Question: I use the following lines of code to plot the images:
'''
for t=1:subplotCol
subplot(subplotRow,subplotCol,t)
imagesc([1 100],[1 100],c(:,:,nStep*t));
colorbar
xlabel('X-axis')
ylabel('Y-axis')
title(['Concentration profile at t_{',num2str(nStep*t),'}'])
subplot(subplotRow,subplotCol,subplotCol+t)
hold on;
plot(distance,gamma(:,1,t),'-ob');
plot(distance,gamma(:,2,t),'-or');
plot(distance,gamma(:,3,t),'-og');
xlabel('h');ylabel('\gamma (h)');
legend(['\Theta = ',num2str(theta(1))],...
['\Theta = ',num2str(theta(2))],['\Theta = ',num2str(theta(3))]);
end
'''
I get the following subplot with images:

As you can see the images in first row are now scaled equally on X and Y axis (Y axis is longer than the X-axis) even though the size of the image matrix is 100x100 for each image on first row.
Can someone help with how to make images in first row look like squares than rectangles which I get currently. Thanks.
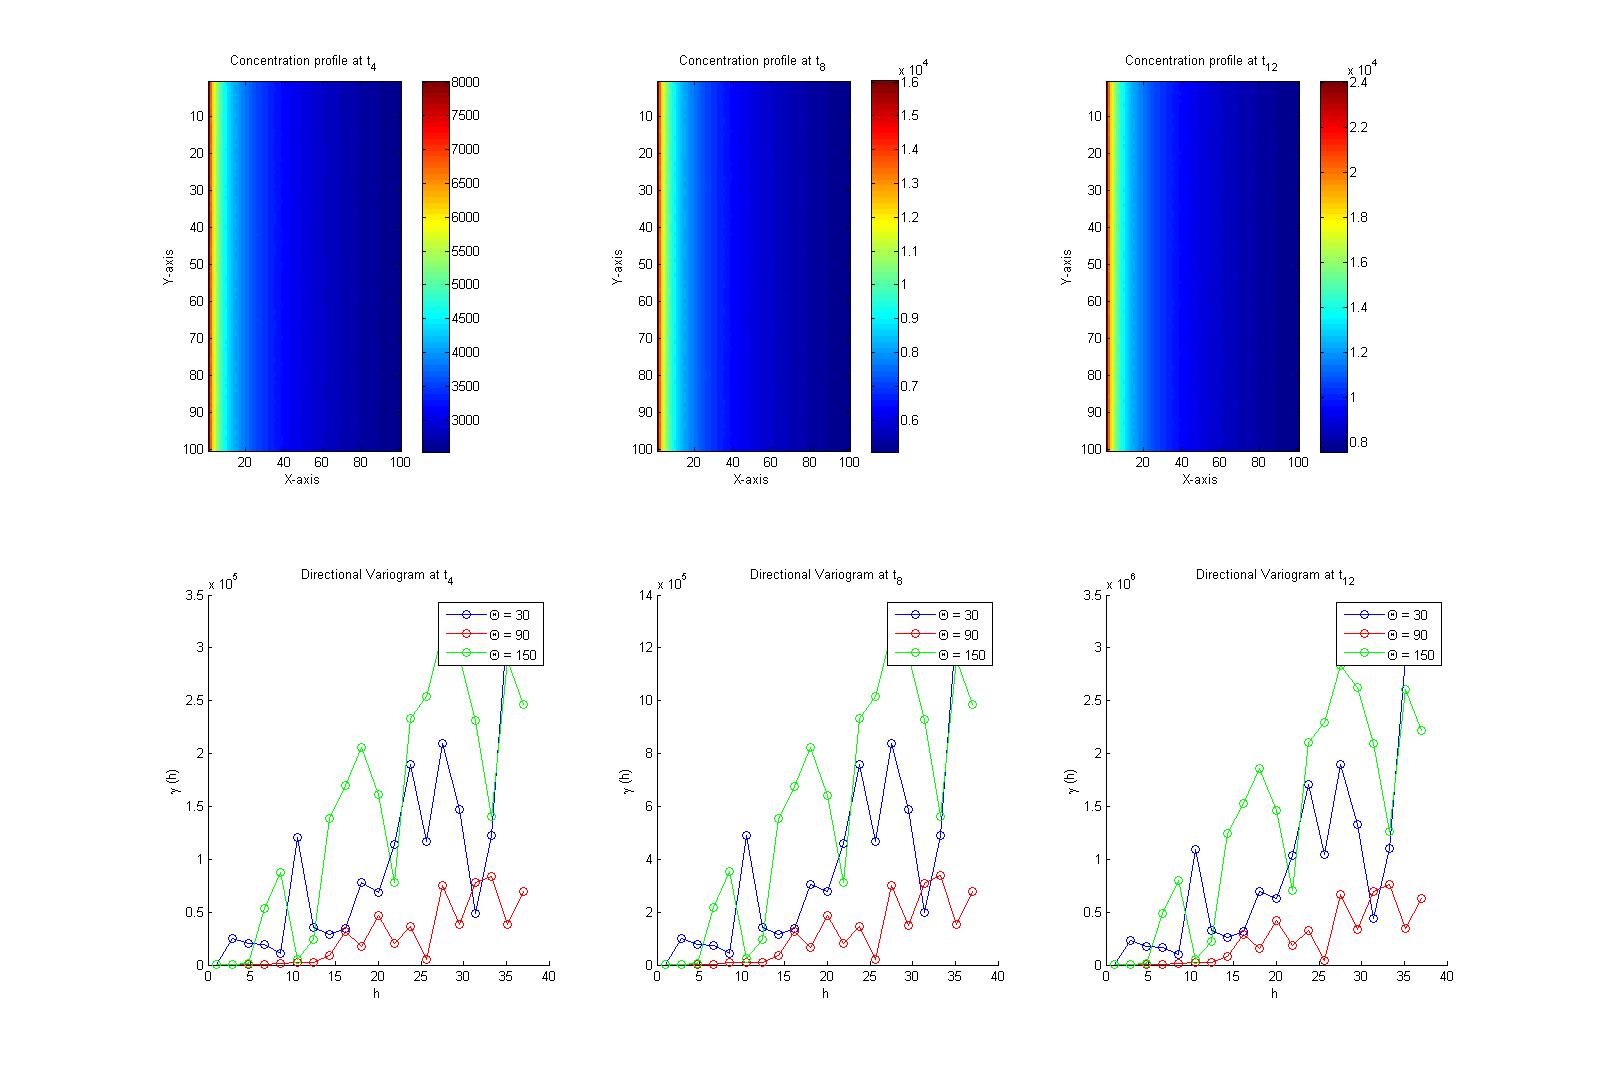
Answer: Use the 'dataAspectRatio' properties of the axes, and set it to '[1 1 1]'
'''
%# create a test image
imagesc(1:10,1:10,rand(10))
'''

'''
%# you should use the handle returned by subplot
%# instead of gca
set(gca,'dataAspectRatio',[1 1 1])
'''